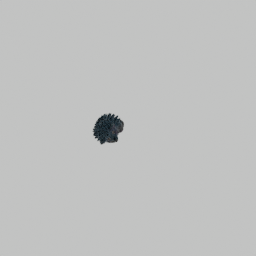
Label: decoration